Interaction volume radius: 10 \u00c5
Interaction volume height: 20 \u00c5
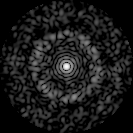
Disorder parameter: 0.8288